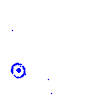
Particle: kaon